Question: I'm writing wpf music pad application, where I have 16 button (Here is an example of real music pad <URL>.
Each button plays different music sample. This works well.
But when user is in idle, I want to create simple animation shown in the image below.

Animation starts from button 1 (animates it's background color to white, then goes back to original color).
Here is the steps of animation:
- - - - - - -
I created function which takes button and starts background color animation after specified time. This function works as expected.
To implement the steps described above, I'm calling function for each button. Here is the code which I'm currently using and this is what I want to improve. I currently have hard coded this steps. If my buttons count changes, I must go back and change this code, which is a bad idea.
'''
double beginMs = 0;
var spd = 300;
var interval = 40;
var toColor = Color.FromRgb(255, 255, 255);
AnimatePad(ref beginMs, spd, pads[0], toColor);
beginMs += interval;
AnimatePad(ref beginMs, spd, pads[1], toColor);
AnimatePad(ref beginMs, spd, pads[4], toColor);
beginMs += interval;
AnimatePad(ref beginMs, spd, pads[2], toColor);
AnimatePad(ref beginMs, spd, pads[5], toColor);
AnimatePad(ref beginMs, spd, pads[8], toColor);
beginMs += interval;
AnimatePad(ref beginMs, spd, pads[3], toColor);
AnimatePad(ref beginMs, spd, pads[6], toColor);
AnimatePad(ref beginMs, spd, pads[9], toColor);
AnimatePad(ref beginMs, spd, pads[12], toColor);
beginMs += interval;
AnimatePad(ref beginMs, spd, pads[7], toColor);
AnimatePad(ref beginMs, spd, pads[10], toColor);
AnimatePad(ref beginMs, spd, pads[13], toColor);
beginMs += interval;
AnimatePad(ref beginMs, spd, pads[11], toColor);
AnimatePad(ref beginMs, spd, pads[14], toColor);
beginMs += interval;
AnimatePad(ref beginMs, spd, pads[15], toColor);
'''
So I want more generic way to choose buttons for animation.
I'm sure there must be some algorithm. Thank you!
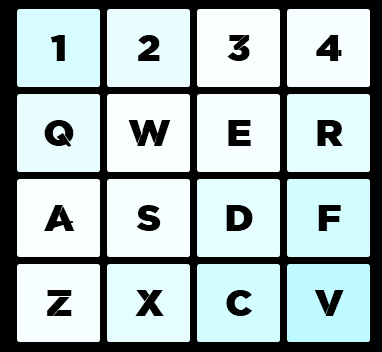
Answer: Try this:
'''
var n = (int) Math.Sqrt(pads.Length);
int i = 0, j = 0, k = 0;
for(i = 0; i < n; i++){
k = i;
AnimatePad(ref beginMs, spd, pads[k], toColor);
for(j = 0; j < i; j++){
k += n-1;
AnimatePad(ref beginMs, spd, pads[k], toColor);
}
beginMs += interval;
}
for(i = n-2; i >= 0; i--){
k = (n-i)*n - 1;
AnimatePad(ref beginMs, spd, pads[k], toColor);
for(j = 0; j < i; j++){
k += n-1;
AnimatePad(ref beginMs, spd, pads[k], toColor);
}
beginMs += interval;
}
'''